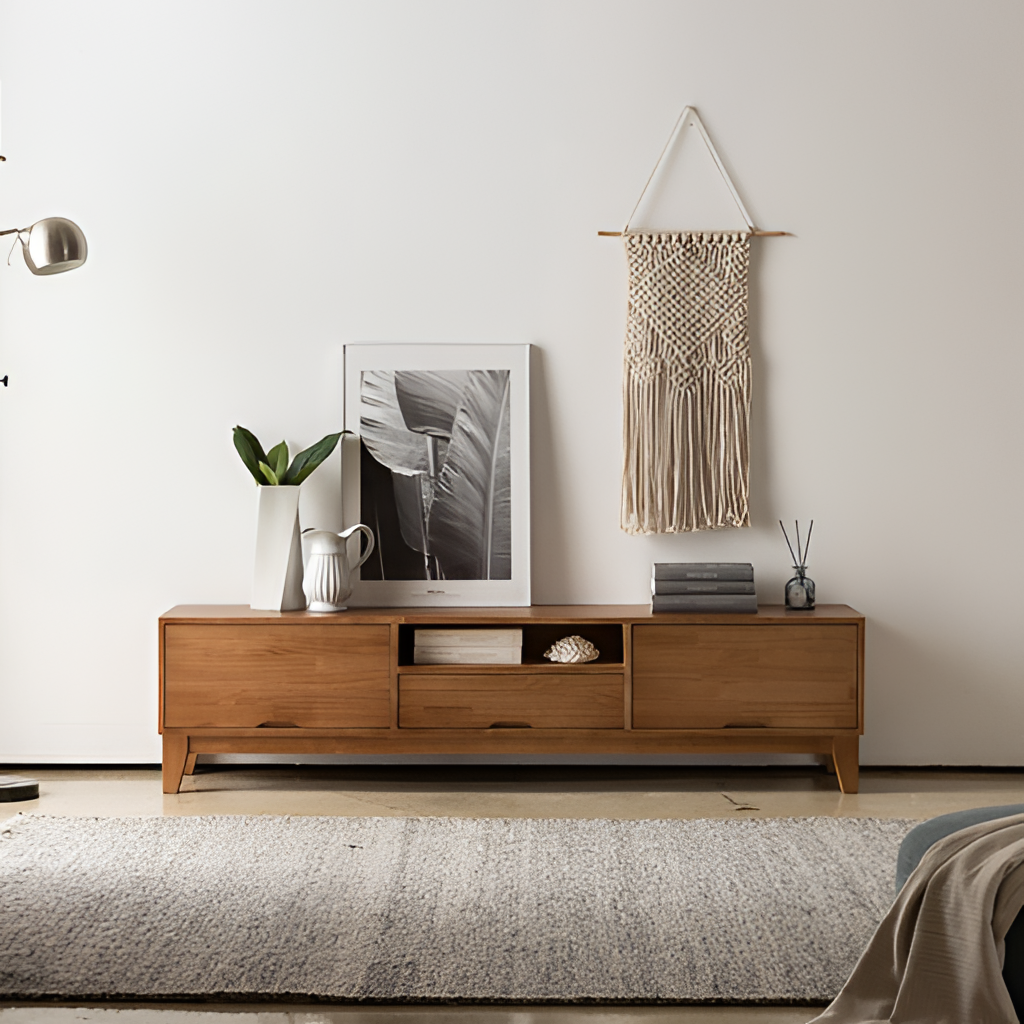
brown wood console table, living room, paint wallpaper, with solid pattern, minimalist, carpet flooring, with solid pattern